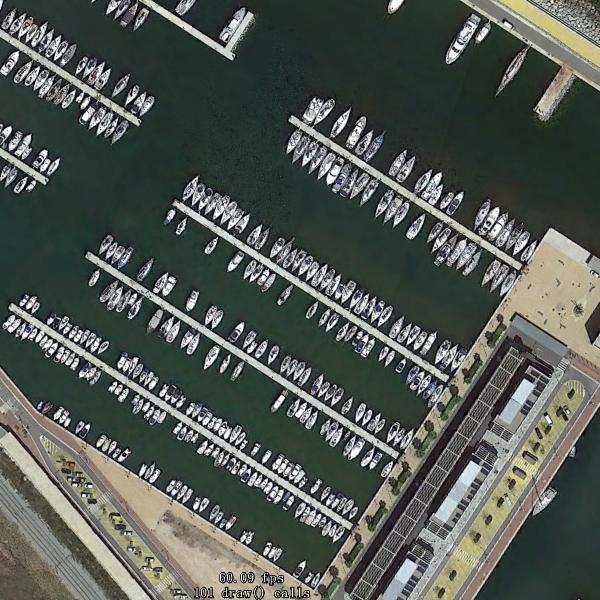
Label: Port